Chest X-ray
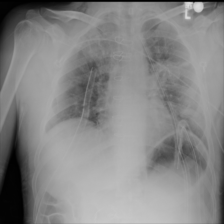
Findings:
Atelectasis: negative
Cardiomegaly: negative
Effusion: negative
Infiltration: negative
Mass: negative
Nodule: negative
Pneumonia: negative
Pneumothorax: negative
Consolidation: negative
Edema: negative
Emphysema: negative
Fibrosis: negative
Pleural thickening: negative
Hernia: negative